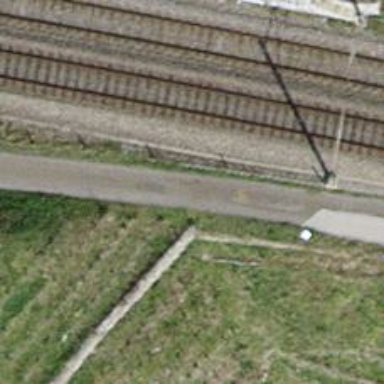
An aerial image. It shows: Agricultural track with grade1 tracktype suitable for agricultural vehicles.